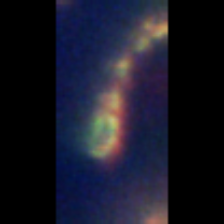
Taxon: Chaetoceros
Group: Diatoms